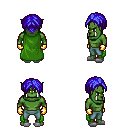
a pixel art fantasy rpg character, male body template, orc, green skin, green cape, teal pants, blue parted hairstyle, gold gloves, white slippers, four views (front, back, left, right), 2x2 character sprite sheet, small pixel art, hard edges, no anti-aliasing